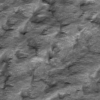
Label: not_dusty